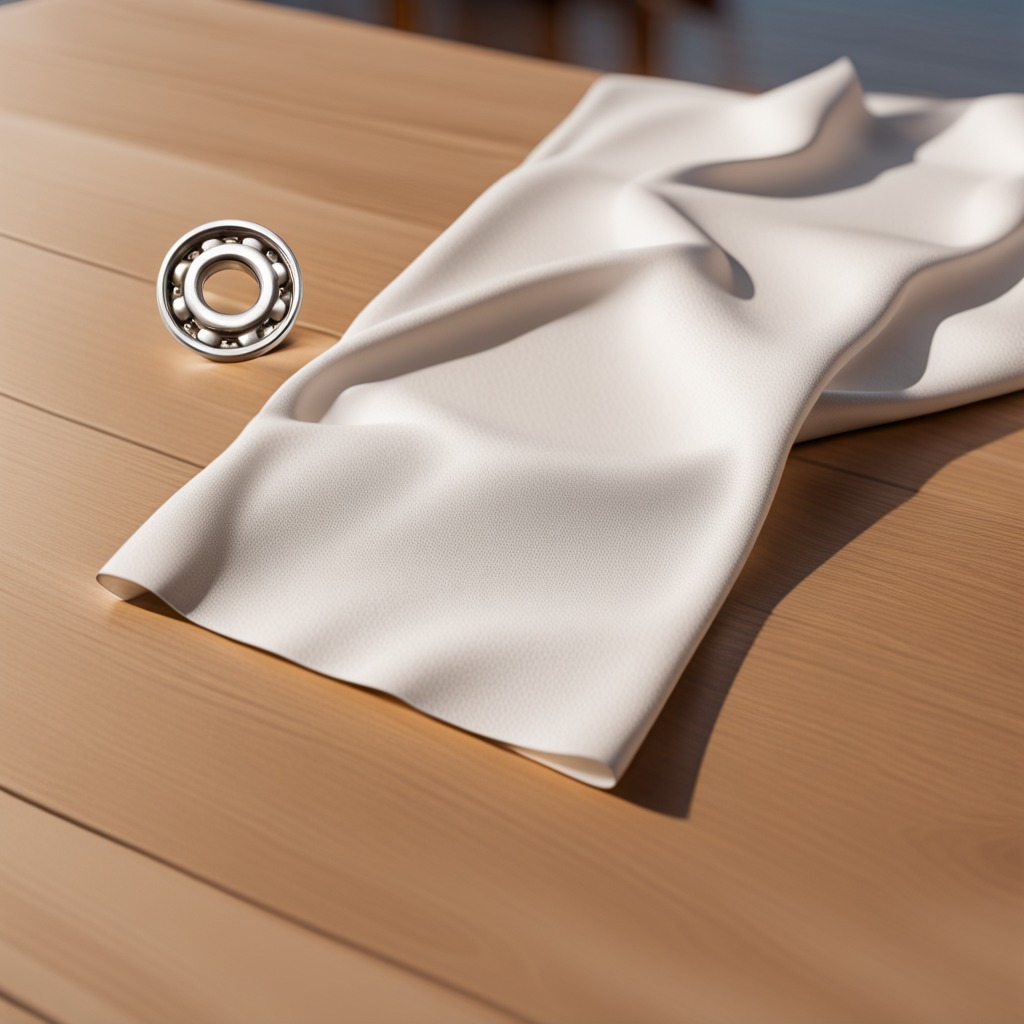
A metal ball bearing is lying on the wooden table.